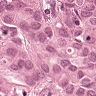
Metastatic tissue present: yes